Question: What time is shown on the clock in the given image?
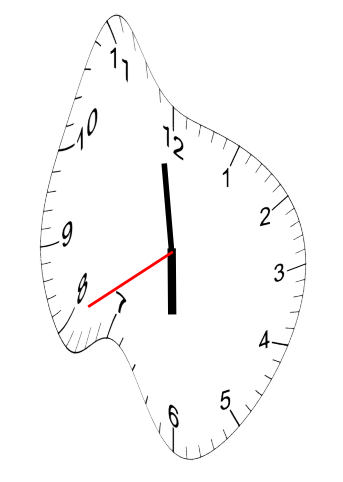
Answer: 05:58:40